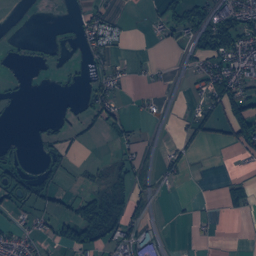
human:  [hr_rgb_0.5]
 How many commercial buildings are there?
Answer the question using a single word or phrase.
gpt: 21

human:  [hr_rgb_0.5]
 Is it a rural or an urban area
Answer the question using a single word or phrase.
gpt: urban

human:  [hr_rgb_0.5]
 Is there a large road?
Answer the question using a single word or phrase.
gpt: no

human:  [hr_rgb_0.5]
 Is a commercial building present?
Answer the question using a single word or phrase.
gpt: yes

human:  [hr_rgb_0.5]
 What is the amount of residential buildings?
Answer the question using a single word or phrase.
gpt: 778

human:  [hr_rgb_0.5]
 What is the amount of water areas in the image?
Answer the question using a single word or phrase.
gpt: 16

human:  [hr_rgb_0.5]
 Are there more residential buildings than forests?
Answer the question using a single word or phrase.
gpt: yes

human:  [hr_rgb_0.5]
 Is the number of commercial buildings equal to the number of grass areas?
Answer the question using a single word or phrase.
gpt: no

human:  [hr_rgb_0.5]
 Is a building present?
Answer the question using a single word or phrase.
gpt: yes

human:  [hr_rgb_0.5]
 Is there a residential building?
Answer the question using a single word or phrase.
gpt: yes

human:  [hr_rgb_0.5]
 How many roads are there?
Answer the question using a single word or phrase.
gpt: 345

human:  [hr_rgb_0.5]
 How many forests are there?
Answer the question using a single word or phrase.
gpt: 118

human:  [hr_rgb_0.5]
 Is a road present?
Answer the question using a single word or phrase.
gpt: yes

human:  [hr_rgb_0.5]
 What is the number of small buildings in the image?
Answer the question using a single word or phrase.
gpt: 795

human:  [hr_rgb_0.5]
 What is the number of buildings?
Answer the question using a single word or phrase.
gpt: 805

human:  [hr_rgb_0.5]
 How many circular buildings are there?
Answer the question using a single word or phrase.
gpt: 2

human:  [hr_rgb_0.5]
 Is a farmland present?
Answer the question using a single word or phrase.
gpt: yes

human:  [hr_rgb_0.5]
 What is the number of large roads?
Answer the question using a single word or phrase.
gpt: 0

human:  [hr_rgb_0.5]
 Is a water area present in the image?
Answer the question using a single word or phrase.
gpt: yes

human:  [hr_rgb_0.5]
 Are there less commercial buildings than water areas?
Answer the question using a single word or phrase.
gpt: no

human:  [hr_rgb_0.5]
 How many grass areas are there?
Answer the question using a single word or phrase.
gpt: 221

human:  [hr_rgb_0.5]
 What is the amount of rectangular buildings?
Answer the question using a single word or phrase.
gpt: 365

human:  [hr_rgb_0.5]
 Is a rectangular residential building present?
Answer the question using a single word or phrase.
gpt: yes

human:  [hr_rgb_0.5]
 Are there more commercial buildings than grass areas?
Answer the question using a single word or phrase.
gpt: no

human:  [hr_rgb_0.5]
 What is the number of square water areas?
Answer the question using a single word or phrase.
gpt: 3

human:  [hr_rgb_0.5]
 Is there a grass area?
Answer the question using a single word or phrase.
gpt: yes

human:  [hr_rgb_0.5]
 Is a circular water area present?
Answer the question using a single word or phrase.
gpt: yes

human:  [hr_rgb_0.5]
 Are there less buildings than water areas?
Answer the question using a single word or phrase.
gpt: no

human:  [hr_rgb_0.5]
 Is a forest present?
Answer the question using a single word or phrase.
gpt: yes

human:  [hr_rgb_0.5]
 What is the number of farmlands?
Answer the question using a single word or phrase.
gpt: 55

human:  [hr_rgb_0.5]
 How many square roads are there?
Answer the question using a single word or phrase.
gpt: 0

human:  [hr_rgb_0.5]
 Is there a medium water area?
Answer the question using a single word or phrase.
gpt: yes

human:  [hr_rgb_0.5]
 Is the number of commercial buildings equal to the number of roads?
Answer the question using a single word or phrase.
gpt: no

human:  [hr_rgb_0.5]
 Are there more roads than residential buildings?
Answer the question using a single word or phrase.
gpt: no

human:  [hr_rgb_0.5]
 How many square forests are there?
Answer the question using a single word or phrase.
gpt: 0

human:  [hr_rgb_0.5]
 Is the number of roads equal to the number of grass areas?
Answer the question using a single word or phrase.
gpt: no

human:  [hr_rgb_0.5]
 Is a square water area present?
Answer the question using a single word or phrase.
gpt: yes

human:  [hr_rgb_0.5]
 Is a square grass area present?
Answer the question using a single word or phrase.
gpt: yes

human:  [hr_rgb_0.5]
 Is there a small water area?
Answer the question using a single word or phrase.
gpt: yes

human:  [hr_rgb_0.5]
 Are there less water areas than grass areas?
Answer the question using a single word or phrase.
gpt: yes

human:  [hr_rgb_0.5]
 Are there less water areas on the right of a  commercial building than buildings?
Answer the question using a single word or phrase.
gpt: yes

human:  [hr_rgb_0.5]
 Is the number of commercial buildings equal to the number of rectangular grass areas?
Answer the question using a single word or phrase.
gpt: no

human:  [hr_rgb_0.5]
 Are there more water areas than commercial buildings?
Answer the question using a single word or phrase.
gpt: no

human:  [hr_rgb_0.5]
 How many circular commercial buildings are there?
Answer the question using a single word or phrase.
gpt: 0

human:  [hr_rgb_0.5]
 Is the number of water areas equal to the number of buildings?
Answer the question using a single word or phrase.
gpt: no

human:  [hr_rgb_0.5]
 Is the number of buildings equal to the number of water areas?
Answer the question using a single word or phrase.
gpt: no

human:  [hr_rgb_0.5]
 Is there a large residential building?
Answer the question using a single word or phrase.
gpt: no

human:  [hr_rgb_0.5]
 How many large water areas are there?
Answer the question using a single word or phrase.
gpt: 7

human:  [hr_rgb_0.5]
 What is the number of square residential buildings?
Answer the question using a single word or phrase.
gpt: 2

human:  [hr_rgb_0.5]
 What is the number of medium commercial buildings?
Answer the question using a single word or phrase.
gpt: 3

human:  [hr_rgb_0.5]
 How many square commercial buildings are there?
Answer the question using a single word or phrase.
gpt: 0

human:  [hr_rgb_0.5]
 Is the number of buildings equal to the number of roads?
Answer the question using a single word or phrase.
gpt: no

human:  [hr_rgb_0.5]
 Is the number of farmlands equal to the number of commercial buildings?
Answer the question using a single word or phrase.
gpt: no

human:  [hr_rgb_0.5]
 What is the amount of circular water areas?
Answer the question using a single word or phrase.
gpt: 3

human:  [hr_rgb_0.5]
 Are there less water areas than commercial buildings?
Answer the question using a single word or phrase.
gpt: yes

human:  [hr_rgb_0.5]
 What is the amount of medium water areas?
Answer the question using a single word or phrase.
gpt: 2

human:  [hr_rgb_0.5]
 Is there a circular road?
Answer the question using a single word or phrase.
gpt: no

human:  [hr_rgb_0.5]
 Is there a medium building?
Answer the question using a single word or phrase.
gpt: yes

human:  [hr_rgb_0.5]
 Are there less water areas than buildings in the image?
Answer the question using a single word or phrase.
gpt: yes

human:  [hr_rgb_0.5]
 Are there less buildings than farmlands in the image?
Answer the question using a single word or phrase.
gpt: no

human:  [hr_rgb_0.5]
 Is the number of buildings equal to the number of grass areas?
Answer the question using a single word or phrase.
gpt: no

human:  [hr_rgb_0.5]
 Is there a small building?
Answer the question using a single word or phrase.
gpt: yes

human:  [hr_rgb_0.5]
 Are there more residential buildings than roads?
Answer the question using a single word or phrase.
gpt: yes

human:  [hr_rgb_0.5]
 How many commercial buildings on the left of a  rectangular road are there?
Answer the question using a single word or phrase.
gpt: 0